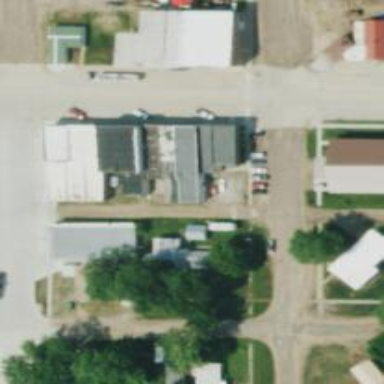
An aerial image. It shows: Post office.